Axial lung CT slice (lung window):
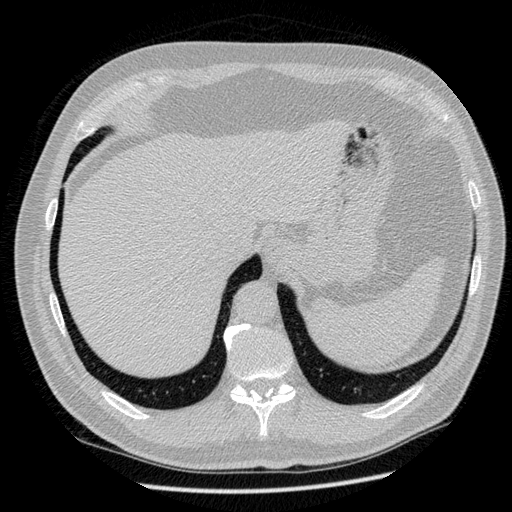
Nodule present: no